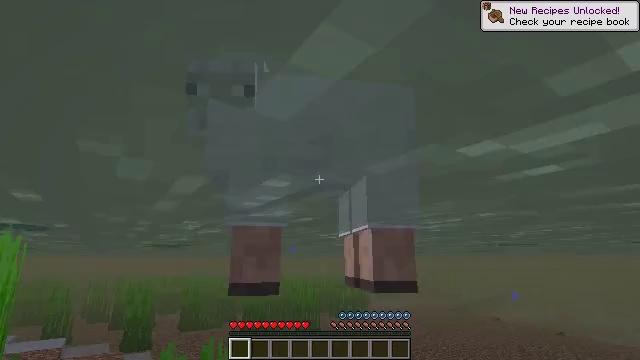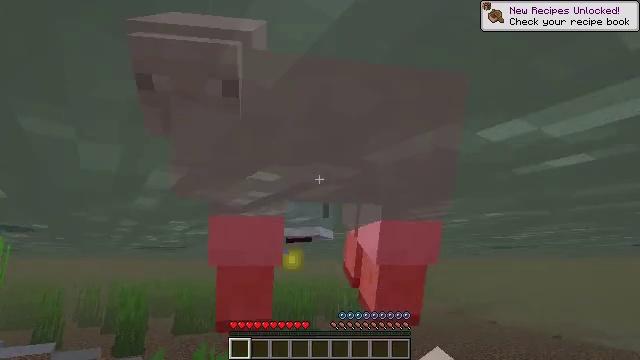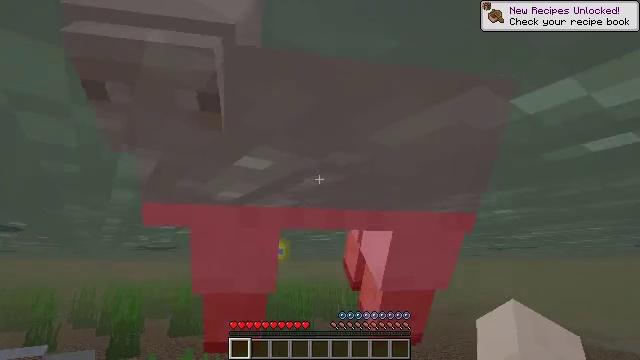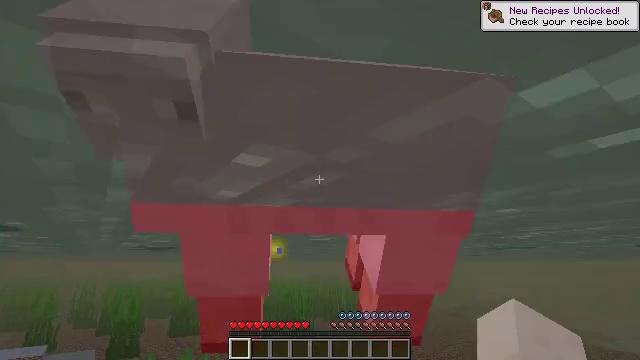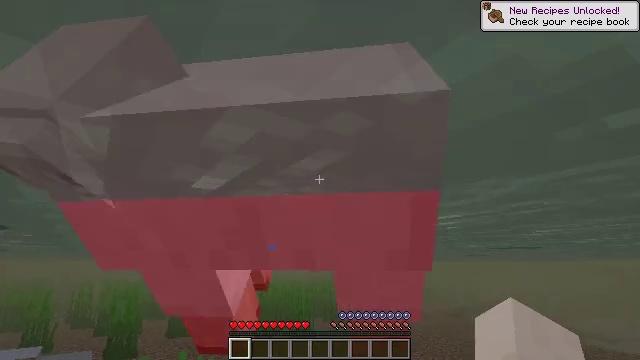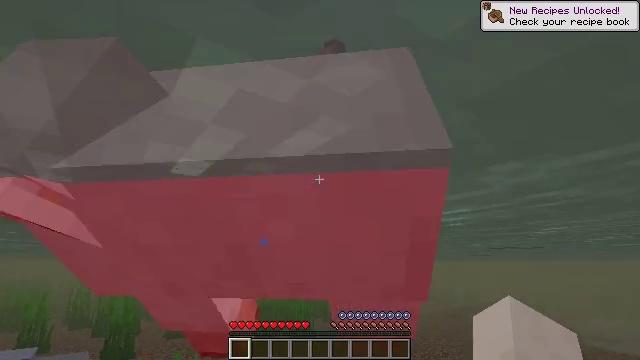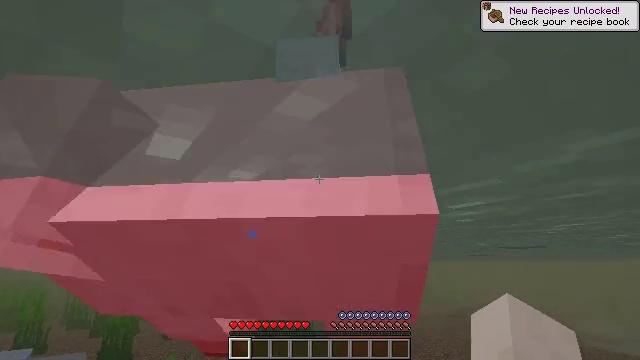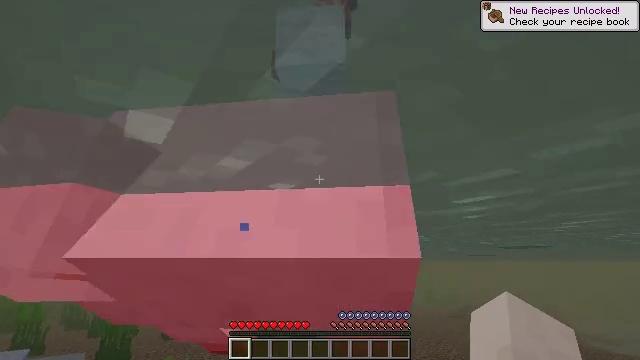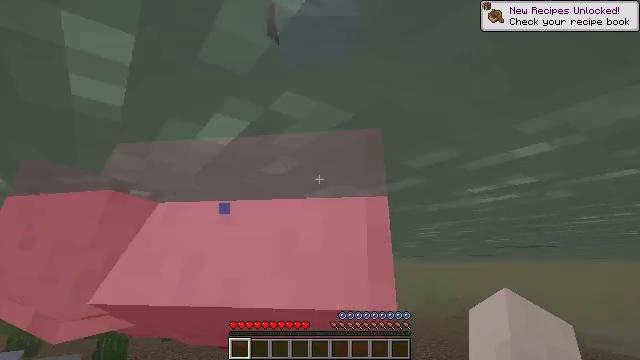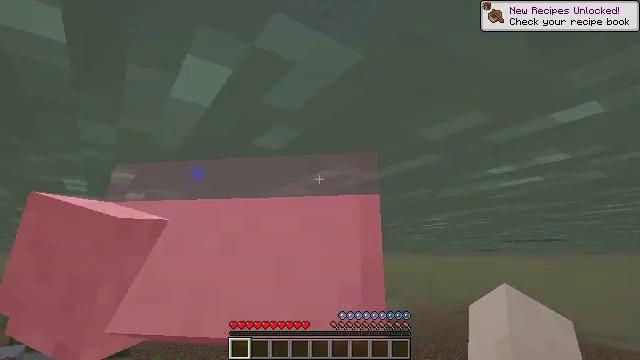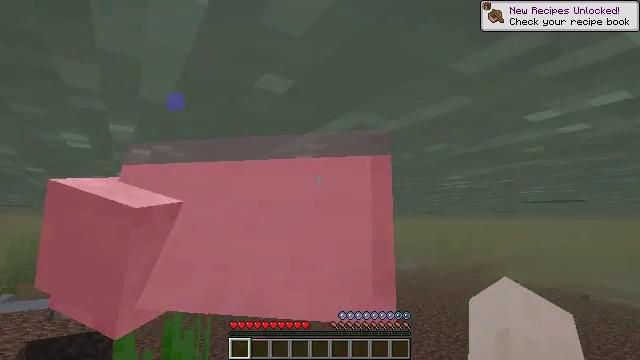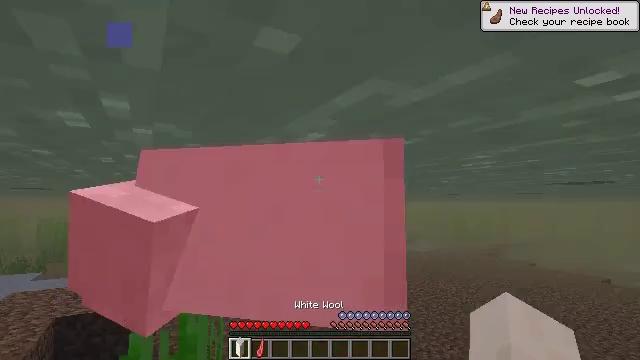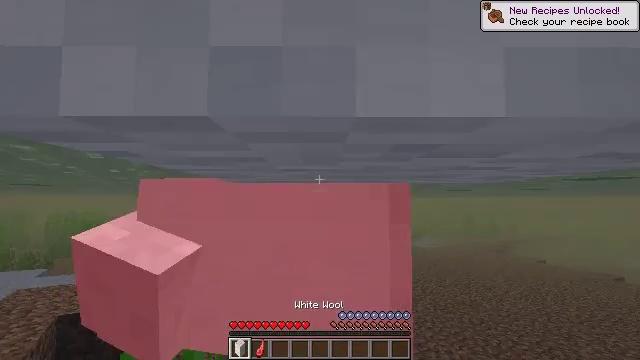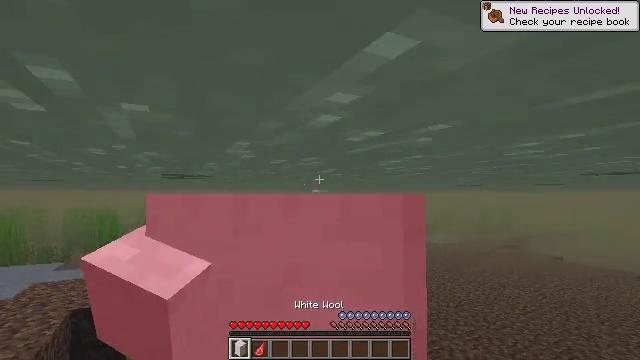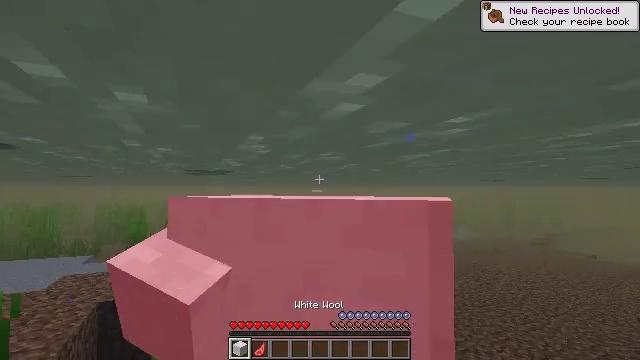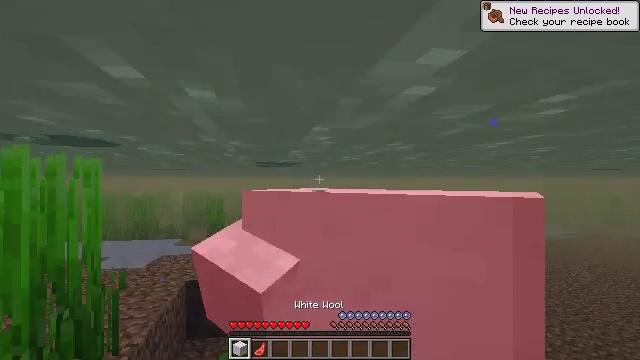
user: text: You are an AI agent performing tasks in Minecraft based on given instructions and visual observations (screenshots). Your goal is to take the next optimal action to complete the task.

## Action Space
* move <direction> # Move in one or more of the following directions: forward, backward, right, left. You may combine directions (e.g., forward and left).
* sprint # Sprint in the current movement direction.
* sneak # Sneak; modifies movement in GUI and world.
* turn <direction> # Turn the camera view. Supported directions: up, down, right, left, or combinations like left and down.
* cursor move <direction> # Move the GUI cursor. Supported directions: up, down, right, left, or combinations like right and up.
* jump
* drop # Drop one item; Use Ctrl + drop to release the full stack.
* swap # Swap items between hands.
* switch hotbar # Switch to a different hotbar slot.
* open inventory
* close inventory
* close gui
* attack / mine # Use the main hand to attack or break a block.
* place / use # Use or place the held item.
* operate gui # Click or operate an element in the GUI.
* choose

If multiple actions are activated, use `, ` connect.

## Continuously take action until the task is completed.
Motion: motion action
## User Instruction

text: Retrieve sunflower in your inventory.
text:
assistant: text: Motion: move forward
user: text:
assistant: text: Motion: move forward
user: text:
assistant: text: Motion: move forward
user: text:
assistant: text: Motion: move forward
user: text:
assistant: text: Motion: move forward
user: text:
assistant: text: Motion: move forward
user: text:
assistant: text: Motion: move forward
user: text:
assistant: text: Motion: move forward
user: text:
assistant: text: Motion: move forward
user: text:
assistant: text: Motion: move forward, turn left and down
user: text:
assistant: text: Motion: move forward, turn left and down
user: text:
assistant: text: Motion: move forward, turn left
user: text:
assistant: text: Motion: move forward, turn left
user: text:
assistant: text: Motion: move forward, turn left
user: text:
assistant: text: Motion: move forward, turn left and down
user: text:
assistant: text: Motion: move forward, turn left and down
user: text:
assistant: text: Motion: move forward, turn left and down
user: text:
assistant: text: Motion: move forward, turn left
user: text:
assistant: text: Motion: move forward, turn left, jump
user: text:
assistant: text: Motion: move forward, sprint, turn left and up, jump
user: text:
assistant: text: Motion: move forward, sprint, jump
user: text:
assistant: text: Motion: move forward, sprint, jump
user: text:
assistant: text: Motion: move forward, sprint, jump
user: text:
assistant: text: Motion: move forward, sprint, jump
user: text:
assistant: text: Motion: move forward, sprint, jump
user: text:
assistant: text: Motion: move forward, sprint, jump
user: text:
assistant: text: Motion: move forward, sprint, jump
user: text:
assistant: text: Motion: move forward, sprint, turn down, jump
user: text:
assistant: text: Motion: move forward, sprint, jump
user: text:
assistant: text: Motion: move forward, sprint